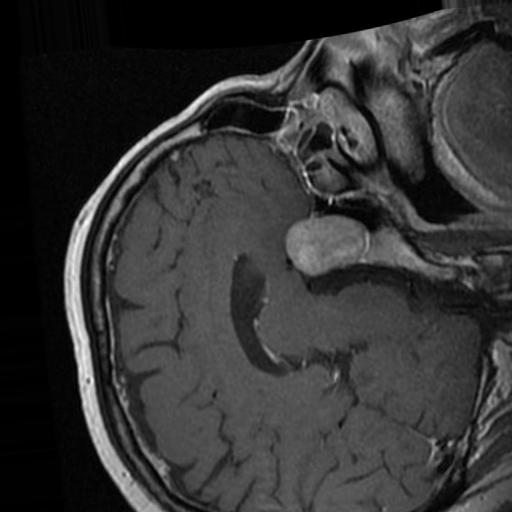
Label: brain_tumor